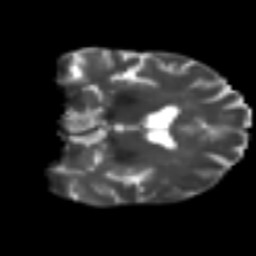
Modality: T2w
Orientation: coronal
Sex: female
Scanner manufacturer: ge
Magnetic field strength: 3 T
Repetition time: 7 s
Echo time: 0.0807 s